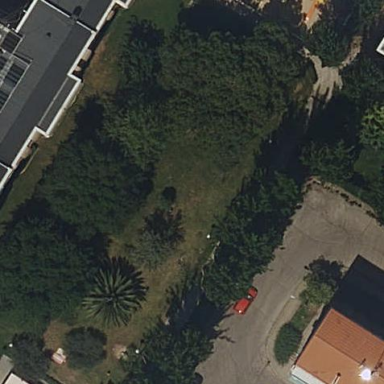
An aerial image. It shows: Garden that is leisure land.